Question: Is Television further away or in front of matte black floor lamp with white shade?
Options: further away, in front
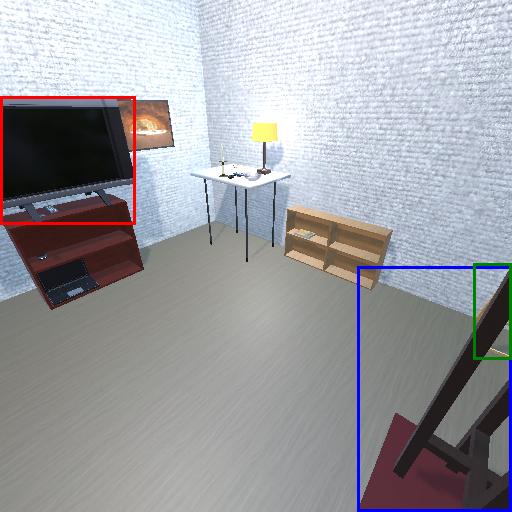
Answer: further away